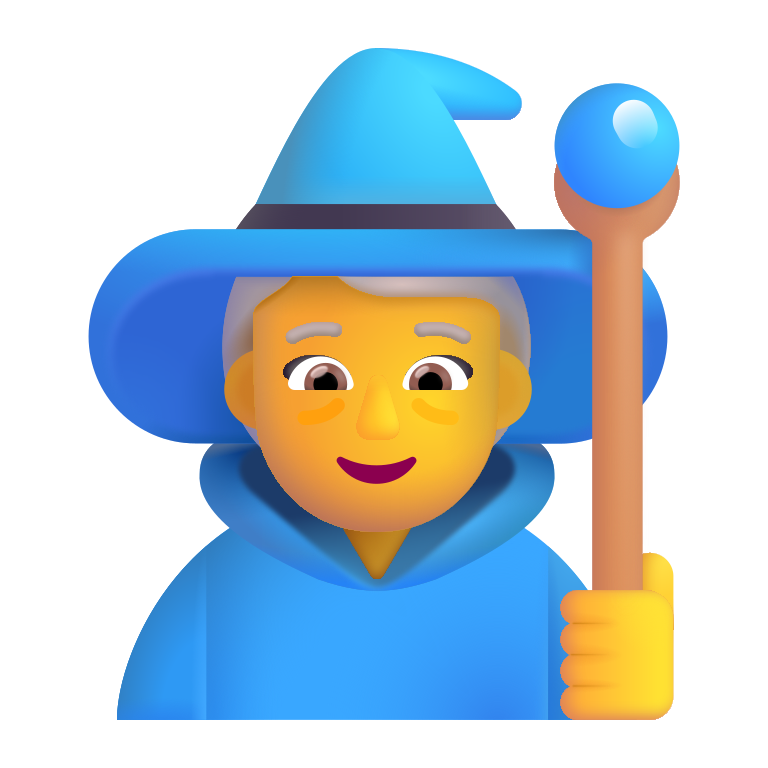
woman mage color default